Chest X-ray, AP view. Patient: 68 years old, sex F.
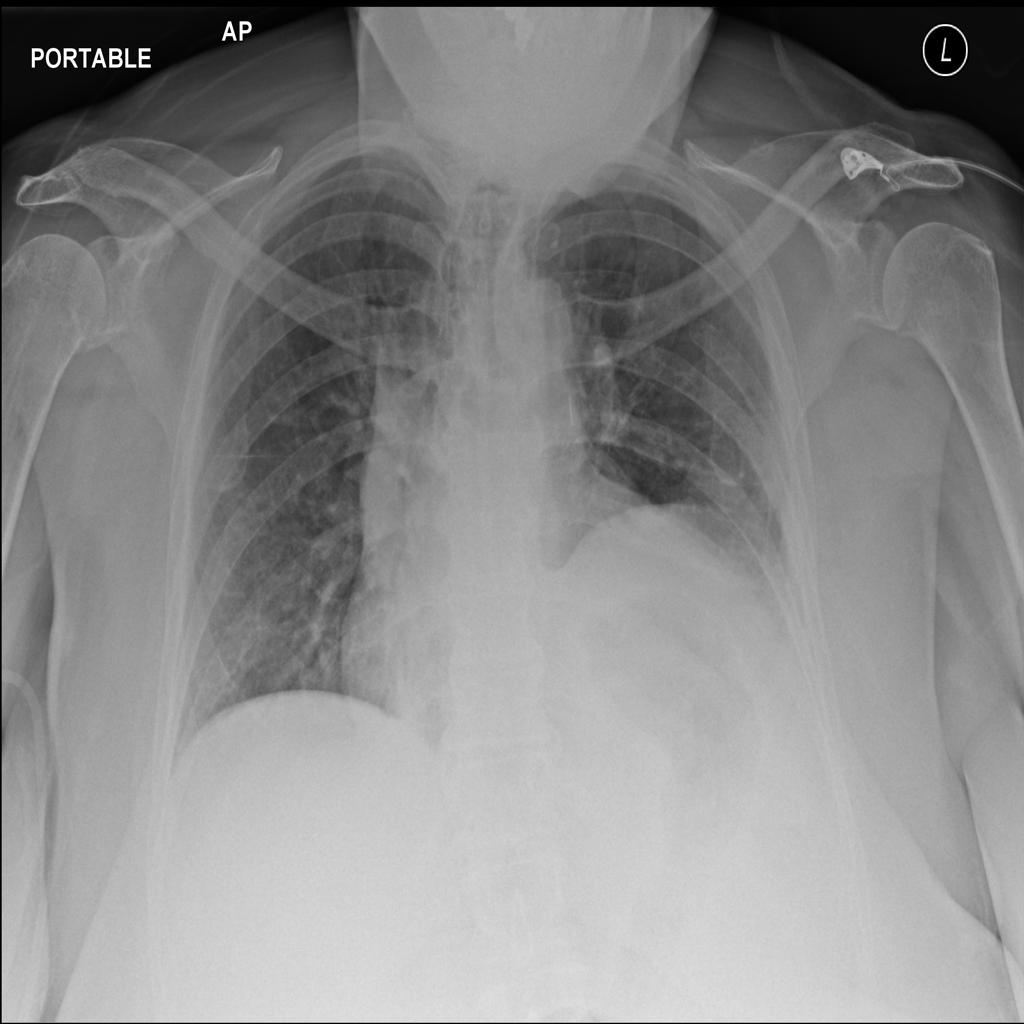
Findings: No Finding